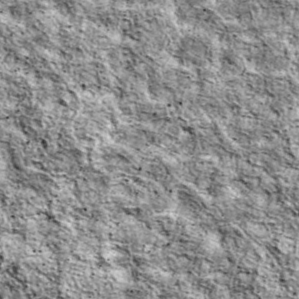
Label: non_frost